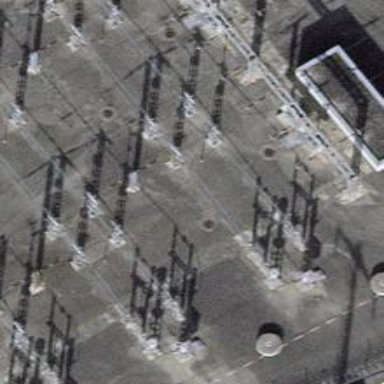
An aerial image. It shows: Bay for power lines.